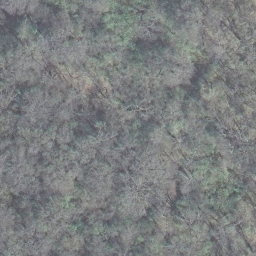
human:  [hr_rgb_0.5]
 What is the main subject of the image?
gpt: forest